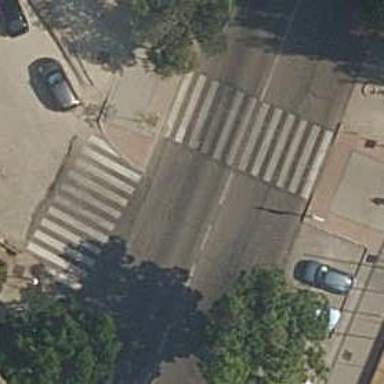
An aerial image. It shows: Zebra crossing on footway.